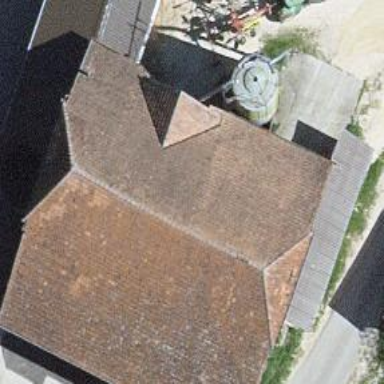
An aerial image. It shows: Barn.